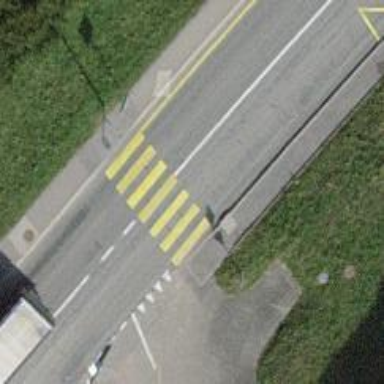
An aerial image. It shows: Marked crossing on the road.